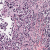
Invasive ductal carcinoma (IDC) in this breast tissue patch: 1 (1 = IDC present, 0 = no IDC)